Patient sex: M
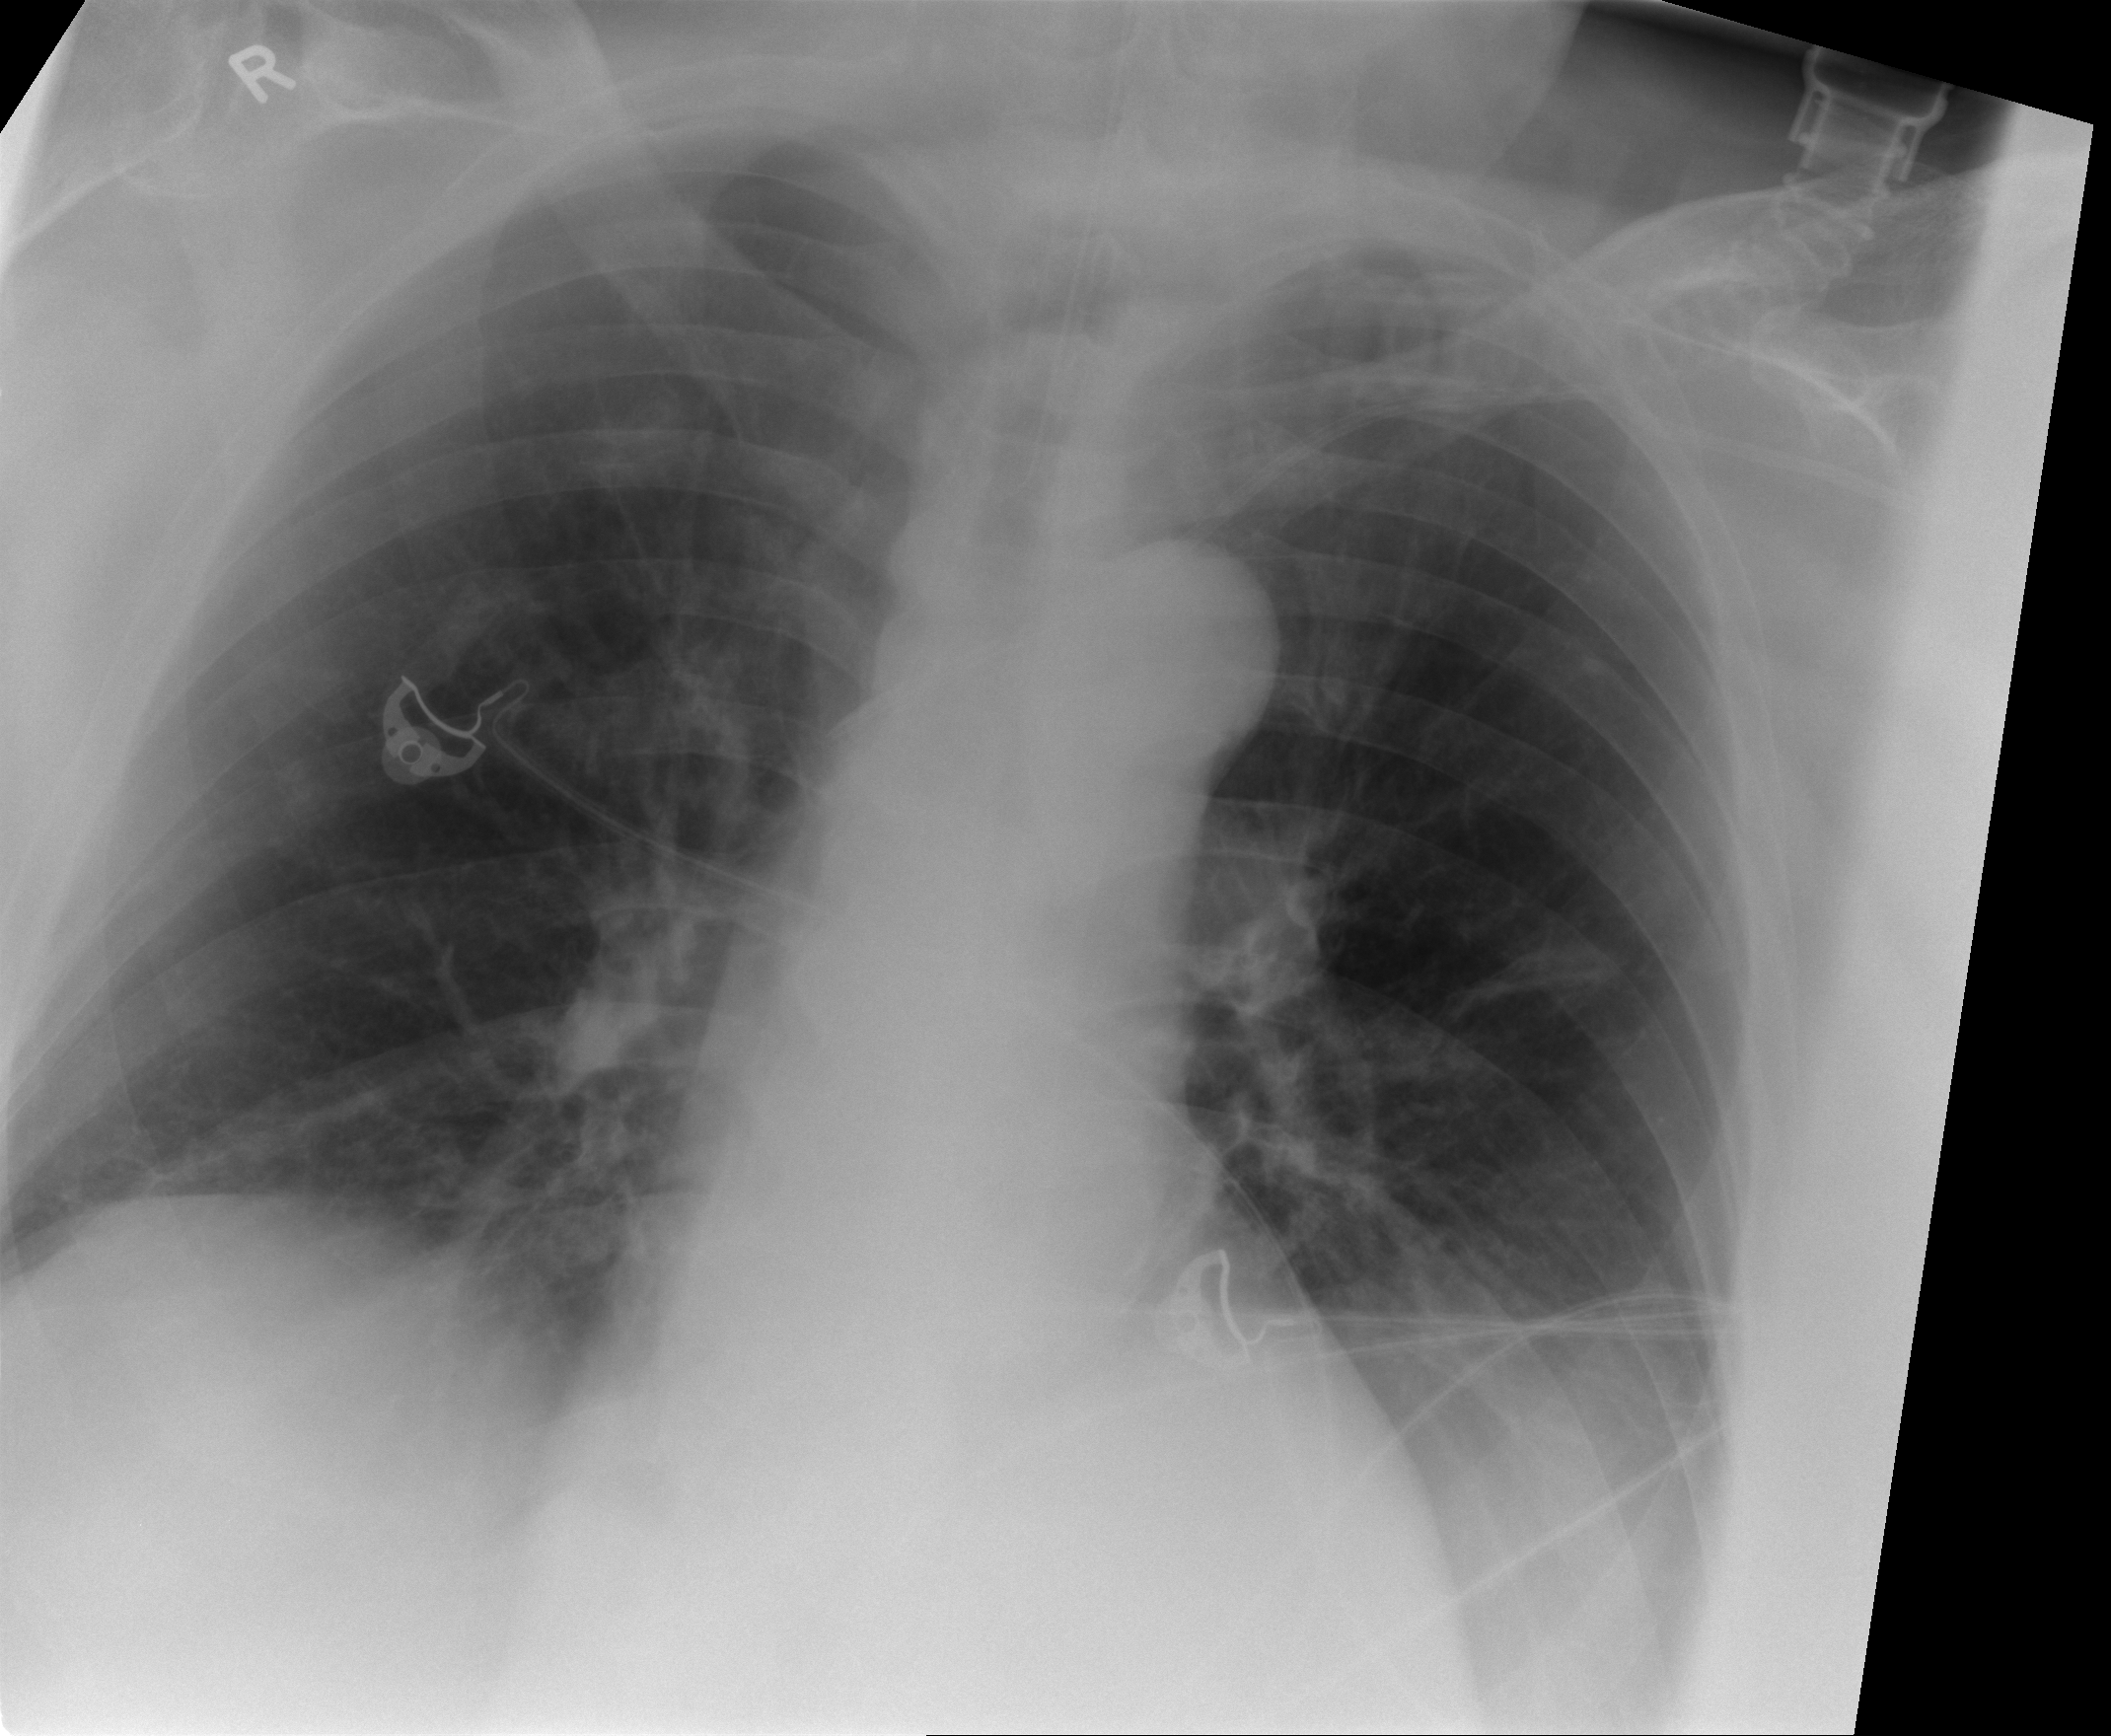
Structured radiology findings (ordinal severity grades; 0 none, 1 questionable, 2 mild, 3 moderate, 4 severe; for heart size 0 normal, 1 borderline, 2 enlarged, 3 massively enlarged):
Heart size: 0
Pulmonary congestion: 1
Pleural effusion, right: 0
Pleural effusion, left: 2
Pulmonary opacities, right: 0
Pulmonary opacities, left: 0
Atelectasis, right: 2
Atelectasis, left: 3